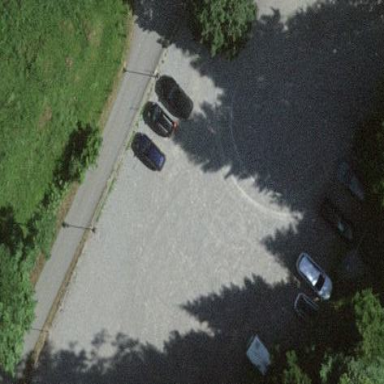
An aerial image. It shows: Parking area with compacted surface.